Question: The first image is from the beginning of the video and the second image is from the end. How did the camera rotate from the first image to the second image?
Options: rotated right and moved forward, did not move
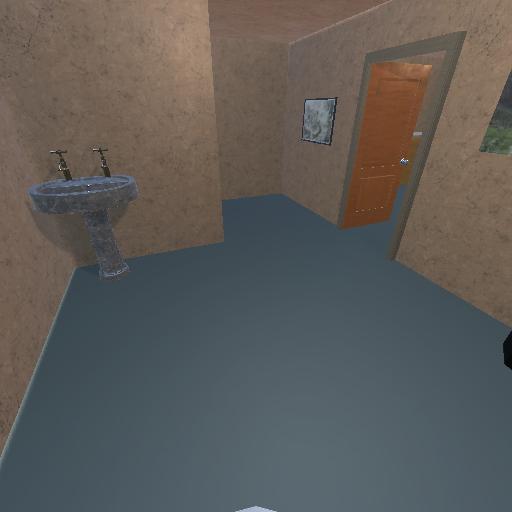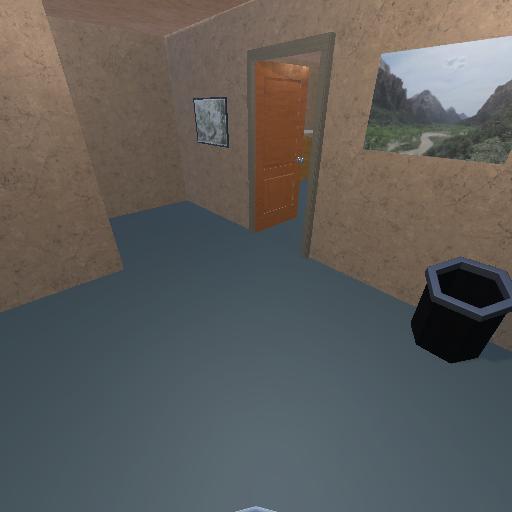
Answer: rotated right and moved forward